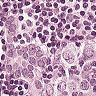
Metastatic tissue present: yes